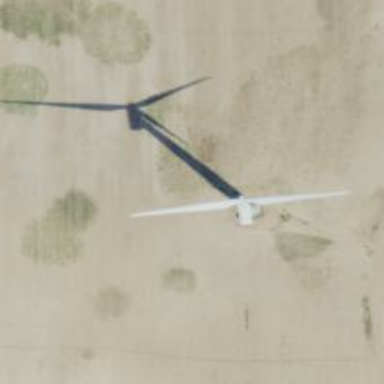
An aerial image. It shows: Wind turbine power generator.